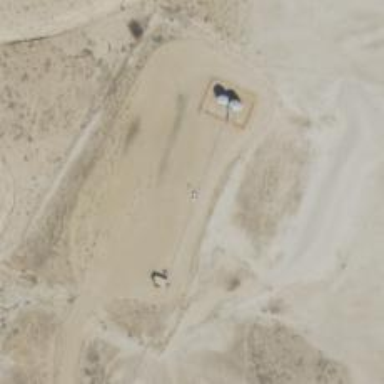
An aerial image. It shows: Petroleum well.